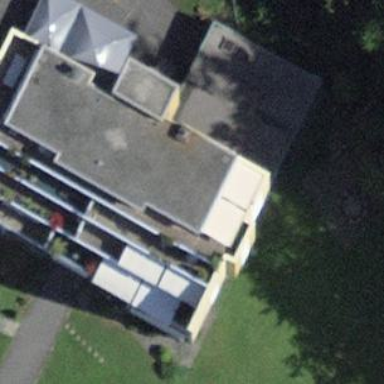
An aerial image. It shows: Image showing building with apartments.